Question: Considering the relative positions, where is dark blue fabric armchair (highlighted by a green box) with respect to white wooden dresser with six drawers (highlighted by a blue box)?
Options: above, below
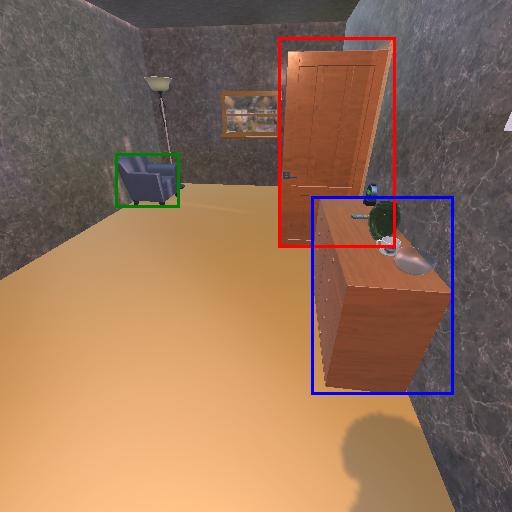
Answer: above